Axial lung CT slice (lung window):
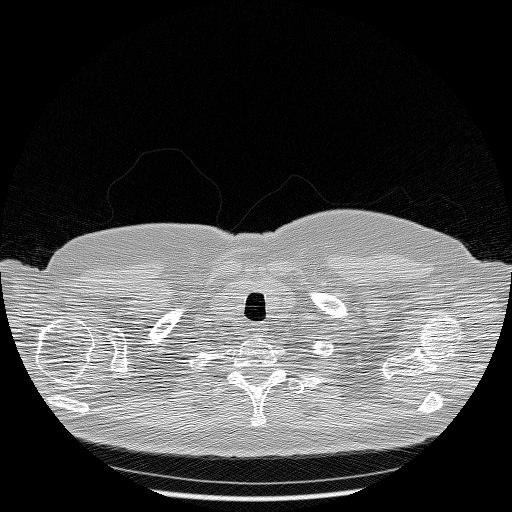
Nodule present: no